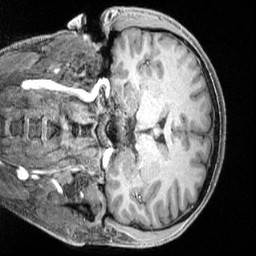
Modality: T1w
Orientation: coronal
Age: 27
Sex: male
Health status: healthy
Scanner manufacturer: siemens
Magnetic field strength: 3 T
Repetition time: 2.4 s
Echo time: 0.00222 s